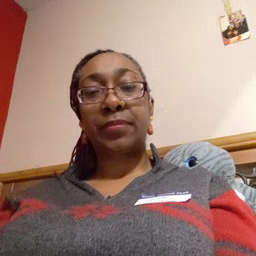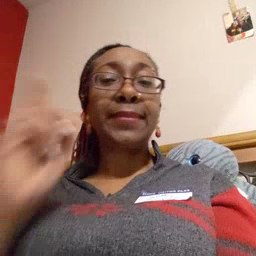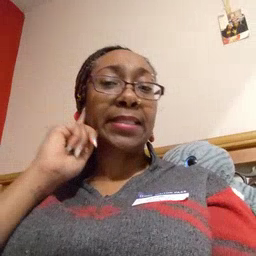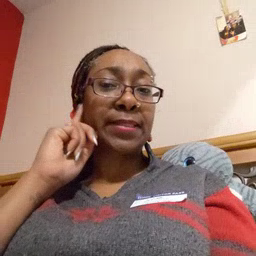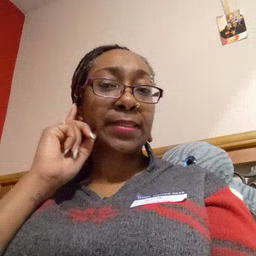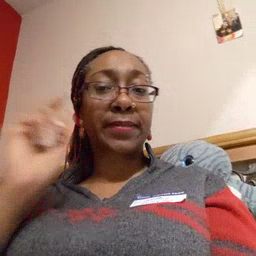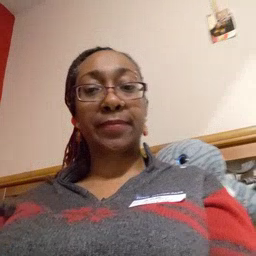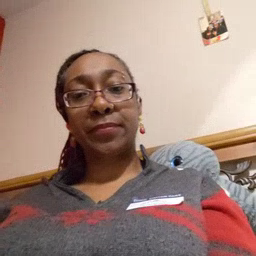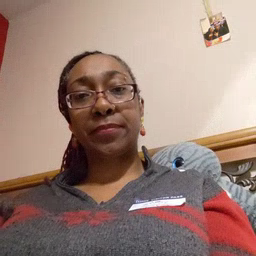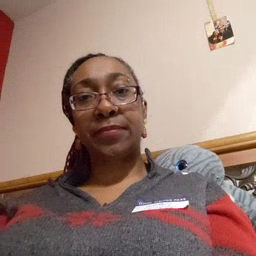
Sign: hear